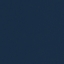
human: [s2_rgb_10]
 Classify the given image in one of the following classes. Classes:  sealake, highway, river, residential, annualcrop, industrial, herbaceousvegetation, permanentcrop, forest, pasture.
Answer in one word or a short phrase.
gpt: SeaLake